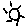
Label: sun